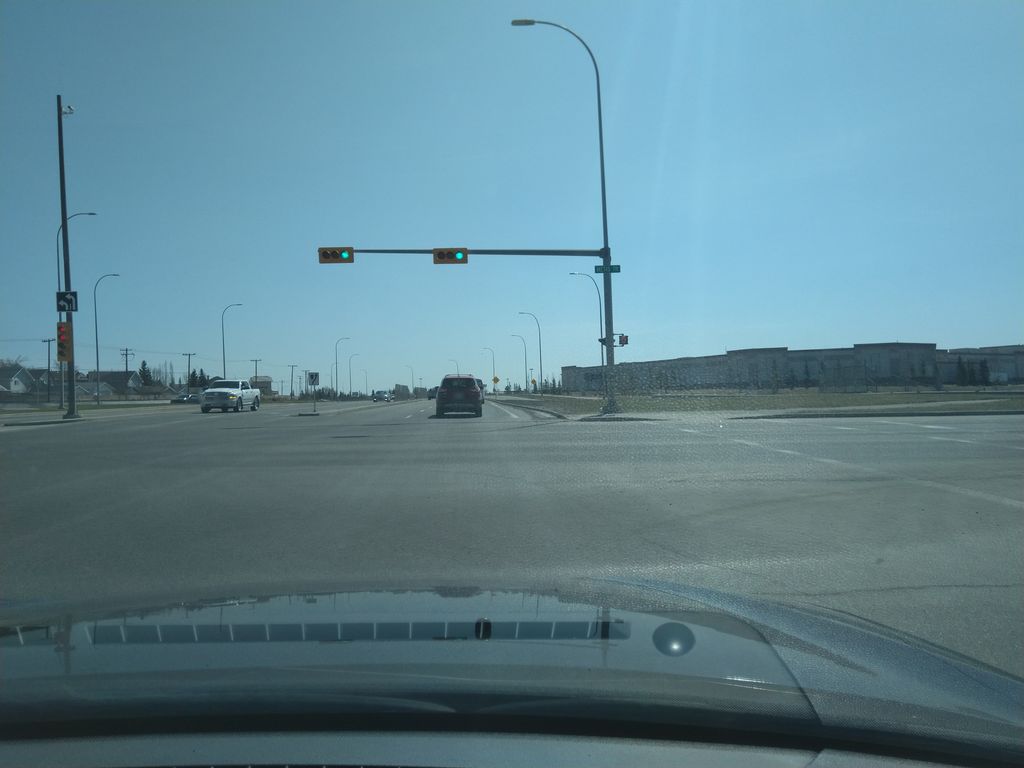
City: calgary